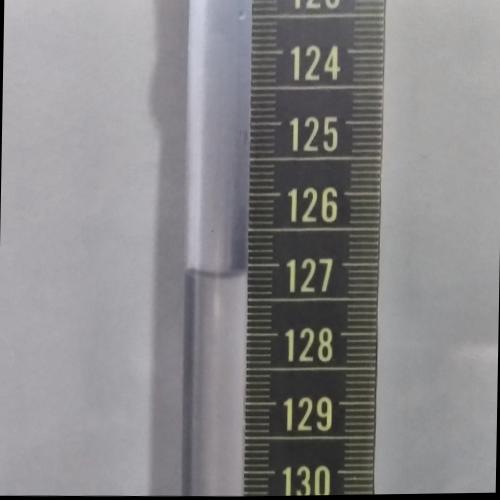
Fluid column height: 127.1 cm